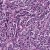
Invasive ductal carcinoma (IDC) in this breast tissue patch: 1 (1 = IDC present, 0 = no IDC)